Interaction volume radius: 5 \u00c5
Interaction volume height: 10 \u00c5
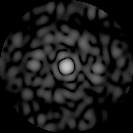
Disorder parameter: 0.8098